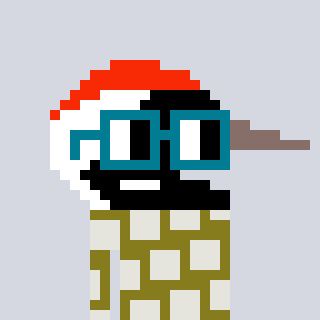
a pixel art character with square dark green glasses, a crane-shaped head and a gunk-colored body on a cool background